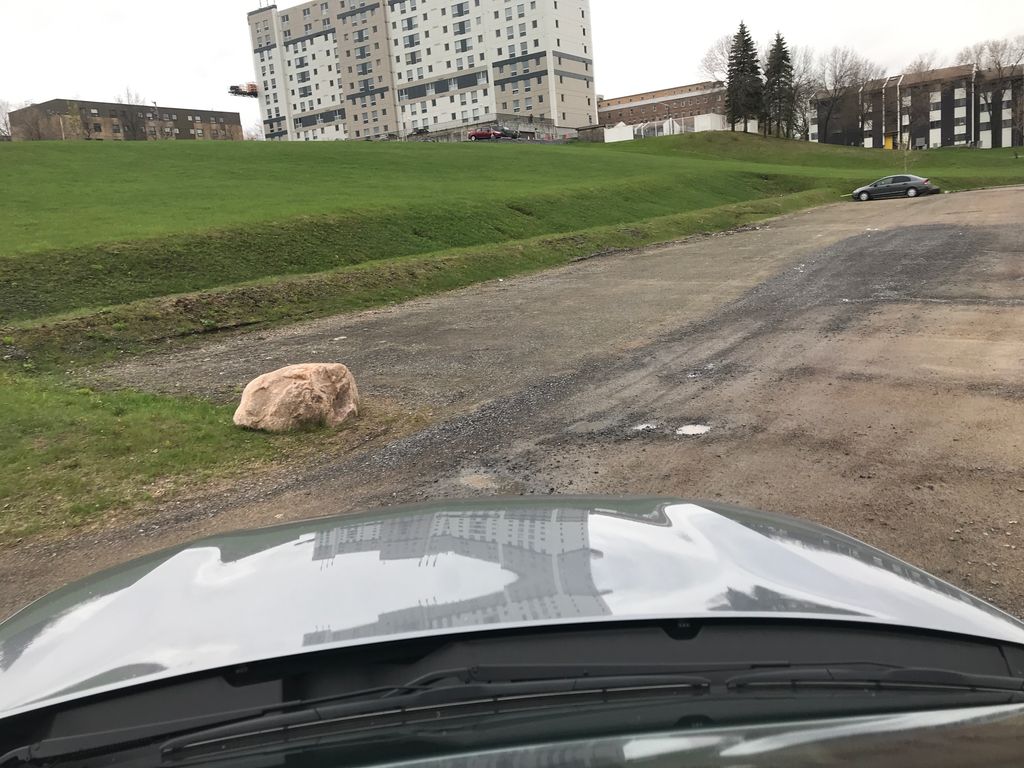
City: quebec_city